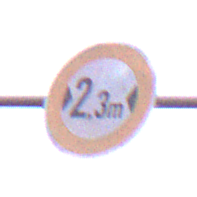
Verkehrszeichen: TatsaechlicheBreite2Komma3
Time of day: SunriseSunset
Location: Outdoor (Nature)
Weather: PartlyCloudy
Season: NotSpecified
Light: Natural